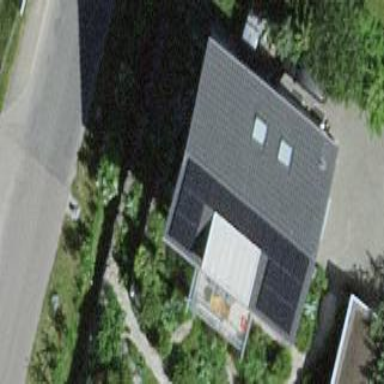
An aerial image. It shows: Simple and straightforward house.